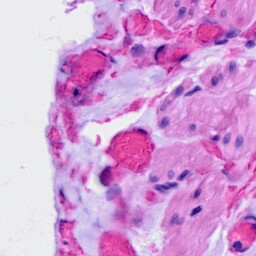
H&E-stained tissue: Ovarian